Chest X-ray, AP view. Patient: 65 years old, sex M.
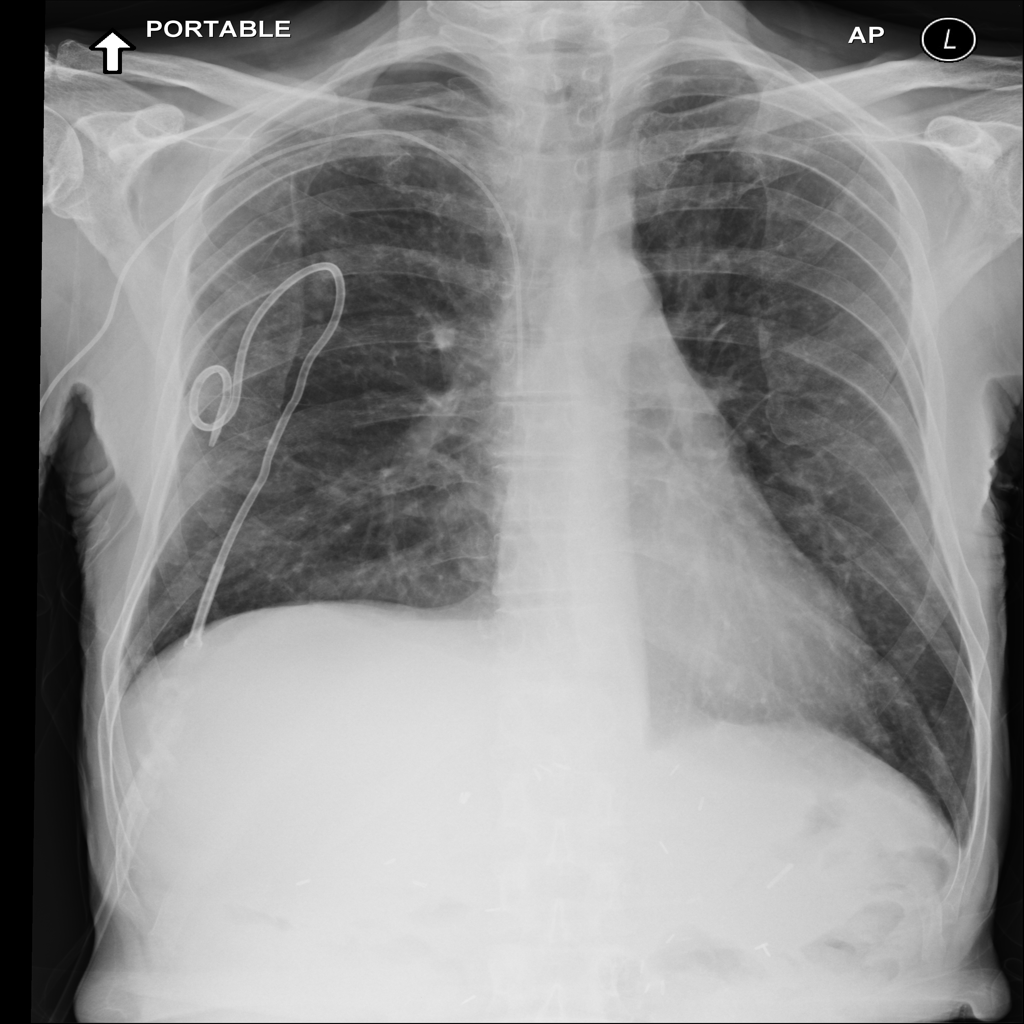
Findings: Nodule, Pneumothorax